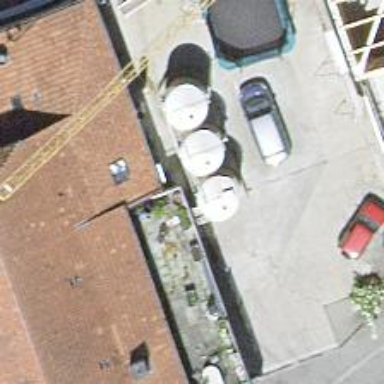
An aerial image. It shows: Silo.